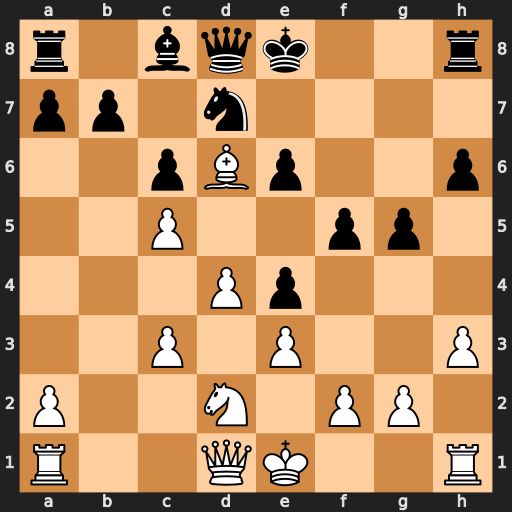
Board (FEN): r1bqk2r/pp1n4/2pBp2p/2P2pp1/3Pp3/2P1P2P/P2N1PP1/R2QK2R
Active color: w
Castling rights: KQkq
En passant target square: -
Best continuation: Qh5#